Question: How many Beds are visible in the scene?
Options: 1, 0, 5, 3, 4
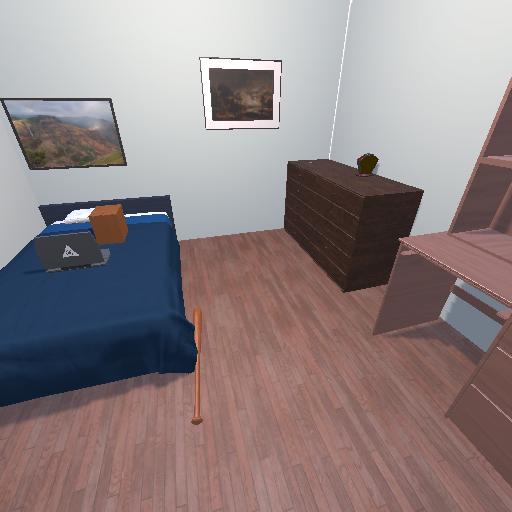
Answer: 1